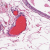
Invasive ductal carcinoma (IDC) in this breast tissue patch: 0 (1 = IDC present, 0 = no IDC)